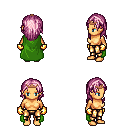
a pixel art fantasy rpg character, female body template, human, tanned skin, green cape, gold greaves, pink long hairstyle, bronze tiara, gold gloves, four views (front, back, left, right), 2x2 character sprite sheet, small pixel art, hard edges, no anti-aliasing